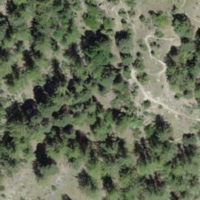
EUNIS habitat code: 45
Species observed at this site:
Arcyptera fusca